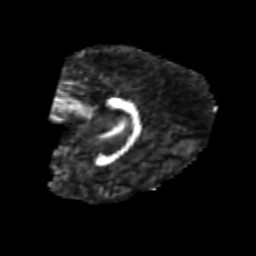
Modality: FA
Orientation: sagittal
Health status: healthy
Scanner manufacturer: philips
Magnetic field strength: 3 T
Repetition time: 6.964 s
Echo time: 0.092 s